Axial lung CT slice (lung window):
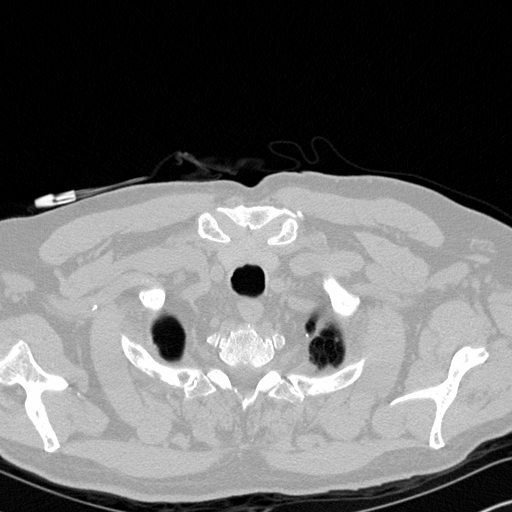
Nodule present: no